Question:
I'm trying to do the following: if it finds a letter "A" in the 3rd column, sum all the values of the 2nd column (that are in the same line as the "A"), but, between the headers is a single range.
I've tried using arrays and other type of functions, but I'm not getting anywhere..
The tricky part is that the sum must restart when it finds a new header.
There are no gaps between headers.
Thanks everyone!
PS. Actually, there aren't any 'blocks' without an "A", like the one you can see below the 2nd header. I've already filtered and deleted those.
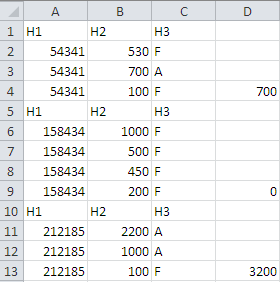
Answer: You could try entering this in cell D2 and fill down:
'''
=IF(LEN(C3)<>1,SUMIF($C$2:C2,"A",$B$2:B2)-SUM($D$1:D1),"")
'''
... but if you have many rows it would be preferable to fill simple SUMIF formulas using code. One way to do this is to press 'Alt+F11' to access the VB code window, then enter in the immediate window this line and press enter:
'''
[E1:E13]=[IF(LEN(OFFSET(C1:C13,1,0))<>1,"=SUMIF(C"&LOOKUP(ROW(C1:C13),ROW(C1:C13)/(C1:C13="H3"))+1&":C"&ROW(C1:C13)&",""A"",B"&LOOKUP(ROW(C1:C13),ROW(C1:C13)/(C1:C13="H3"))+1&":B"&ROW(C1:C13)&")","")]
'''
This enters these three formulas in the cells shown and leaves the remaining cells blank.
'''
E4 =SUMIF(C2:C4,"A",B2:B4)
E9 =SUMIF(C6:C9,"A",B6:B9)
E13 =SUMIF(C11:C13,"A",B11:B13)
'''